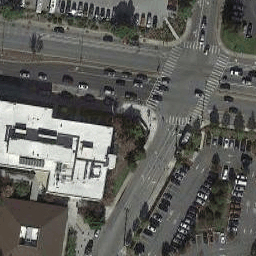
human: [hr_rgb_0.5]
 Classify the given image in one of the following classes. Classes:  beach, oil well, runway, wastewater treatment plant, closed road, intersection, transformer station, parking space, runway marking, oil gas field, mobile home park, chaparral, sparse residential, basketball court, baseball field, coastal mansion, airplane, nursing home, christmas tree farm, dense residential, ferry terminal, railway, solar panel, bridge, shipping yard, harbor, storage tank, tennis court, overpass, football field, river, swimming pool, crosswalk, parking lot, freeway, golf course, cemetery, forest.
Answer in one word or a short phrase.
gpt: intersection